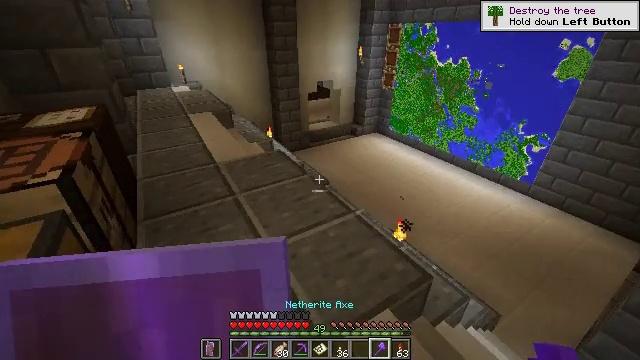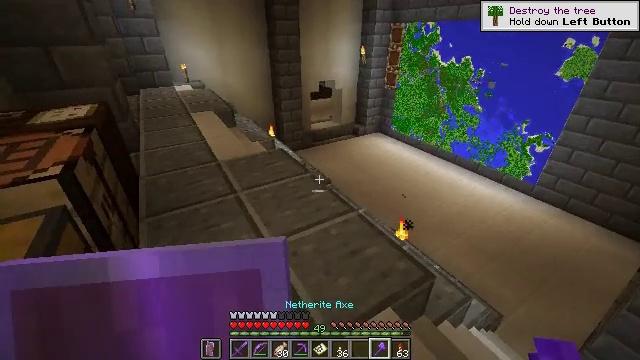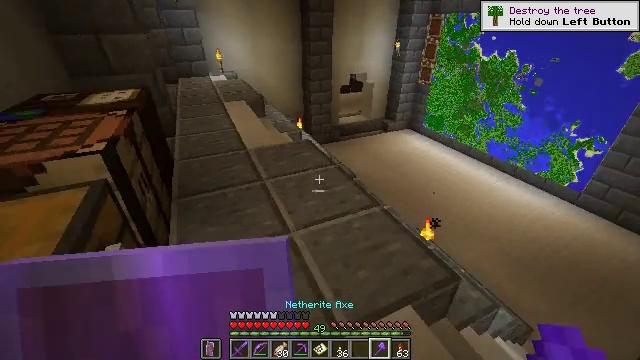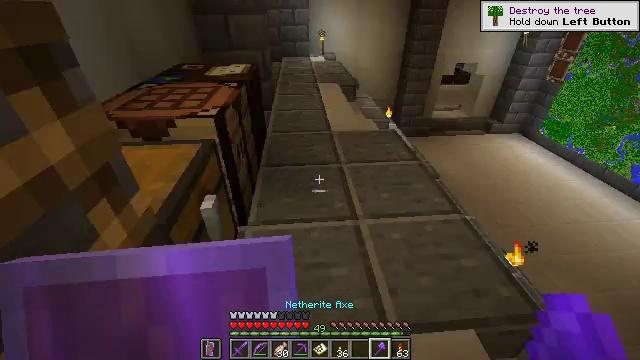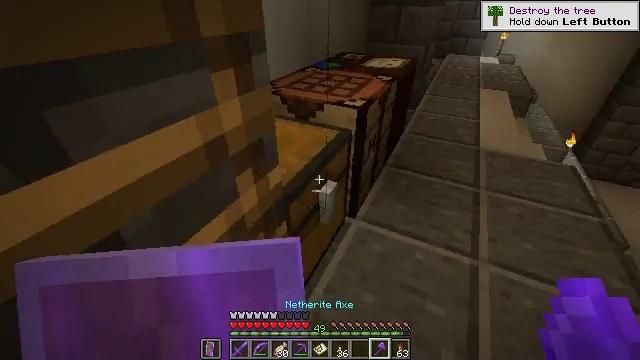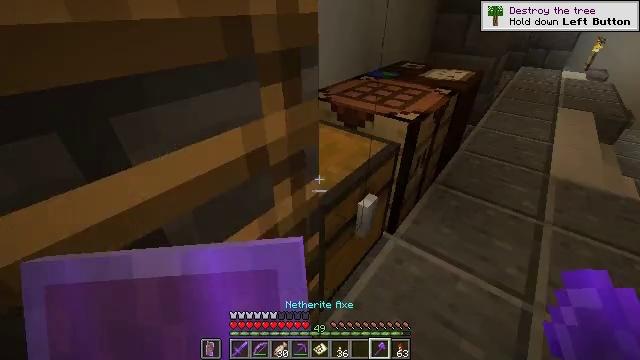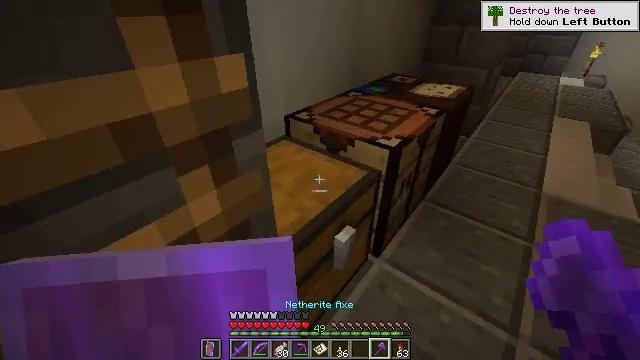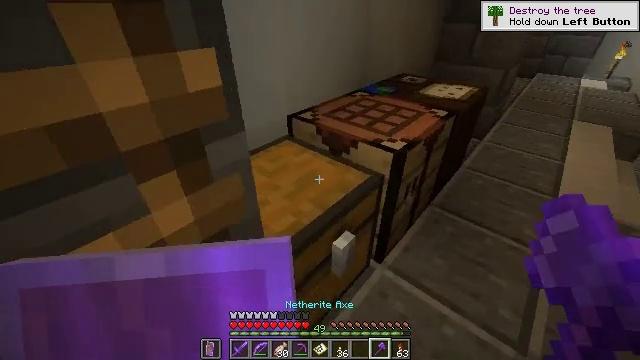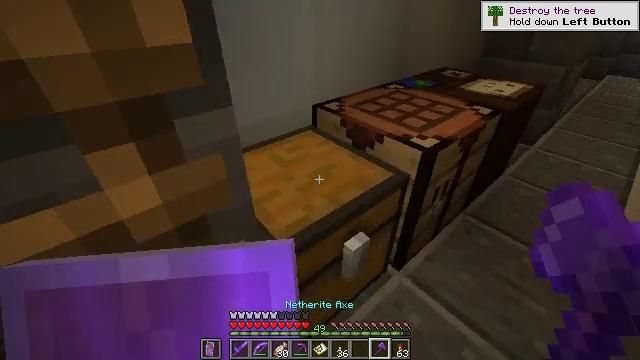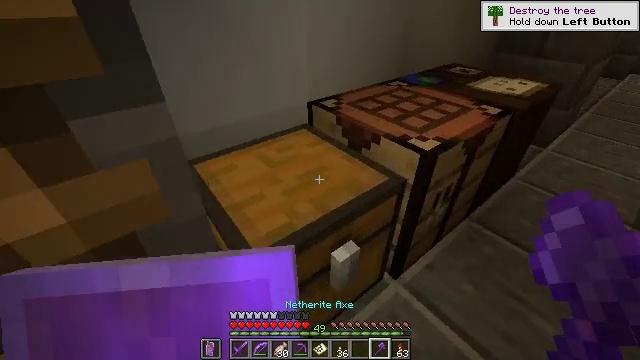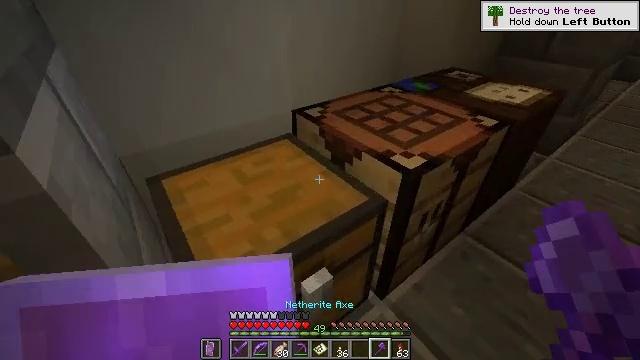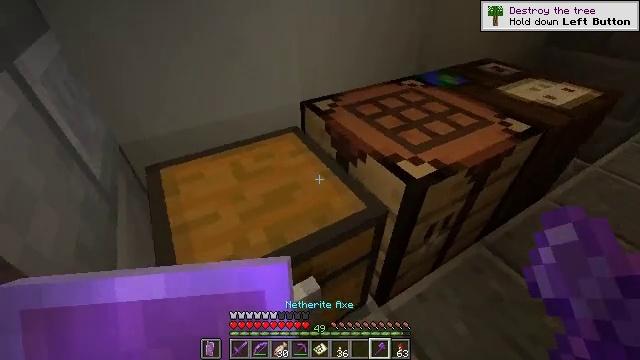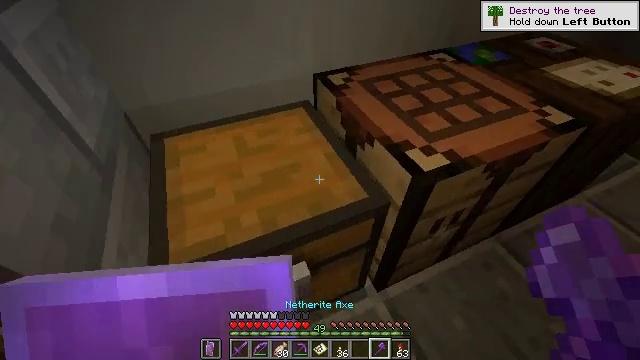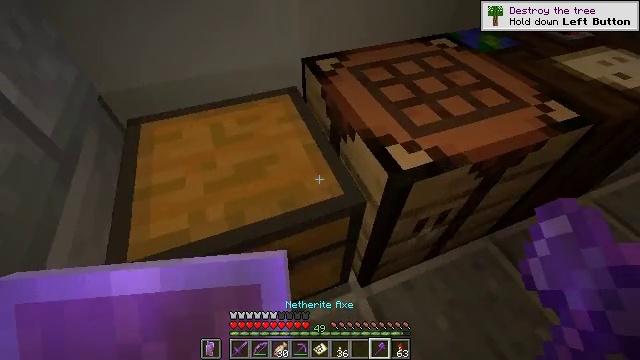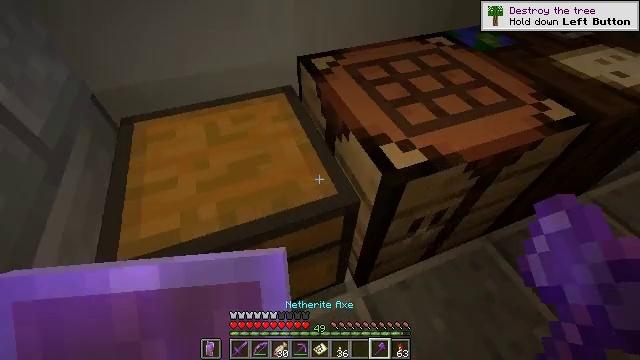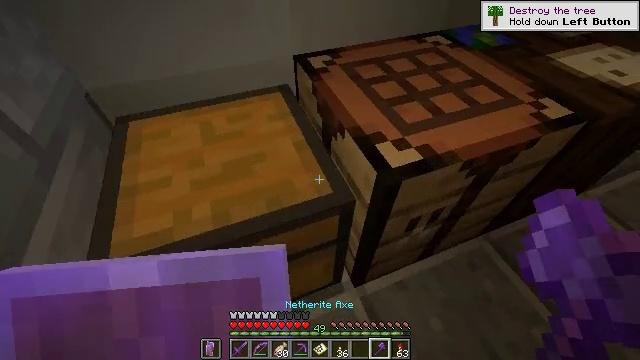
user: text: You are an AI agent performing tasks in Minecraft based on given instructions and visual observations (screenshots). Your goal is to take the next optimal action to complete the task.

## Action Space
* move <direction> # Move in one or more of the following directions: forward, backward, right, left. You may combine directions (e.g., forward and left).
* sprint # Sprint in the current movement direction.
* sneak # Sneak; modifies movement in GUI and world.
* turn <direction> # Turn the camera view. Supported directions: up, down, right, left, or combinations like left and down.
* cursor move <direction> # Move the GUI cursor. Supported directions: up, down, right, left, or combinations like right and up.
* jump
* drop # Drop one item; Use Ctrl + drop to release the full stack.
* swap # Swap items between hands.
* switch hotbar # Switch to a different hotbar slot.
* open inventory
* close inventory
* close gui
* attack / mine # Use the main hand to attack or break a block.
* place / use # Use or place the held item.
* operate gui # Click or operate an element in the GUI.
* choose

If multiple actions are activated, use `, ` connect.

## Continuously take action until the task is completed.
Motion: motion action
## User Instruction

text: Mine the cartography table.
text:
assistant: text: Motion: no_op
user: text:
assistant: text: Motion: turn left and down
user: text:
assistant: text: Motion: turn left and down
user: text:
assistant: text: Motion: move forward, turn left and down
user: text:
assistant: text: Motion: move forward and move right, turn left
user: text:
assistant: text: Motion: move forward and move right
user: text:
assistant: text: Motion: move forward and move right, turn left
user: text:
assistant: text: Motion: move forward and move right, turn left
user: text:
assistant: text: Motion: move forward and move right, turn left
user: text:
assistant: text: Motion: move forward and move right, turn left
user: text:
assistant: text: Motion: move forward and move right, turn left and down
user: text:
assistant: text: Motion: turn left and down
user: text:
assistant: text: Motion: turn left and down
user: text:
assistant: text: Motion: no_op
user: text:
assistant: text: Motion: no_op
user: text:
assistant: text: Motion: turn right
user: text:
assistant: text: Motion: turn right and up
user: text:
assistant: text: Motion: turn right and up
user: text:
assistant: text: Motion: no_op
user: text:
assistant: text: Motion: no_op
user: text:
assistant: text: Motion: no_op
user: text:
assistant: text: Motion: use / place
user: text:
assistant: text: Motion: use / place
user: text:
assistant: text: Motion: use / place
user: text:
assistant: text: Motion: no_op
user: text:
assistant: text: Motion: no_op
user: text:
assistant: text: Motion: no_op
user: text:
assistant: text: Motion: no_op
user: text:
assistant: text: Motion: no_op
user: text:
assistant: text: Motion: no_op